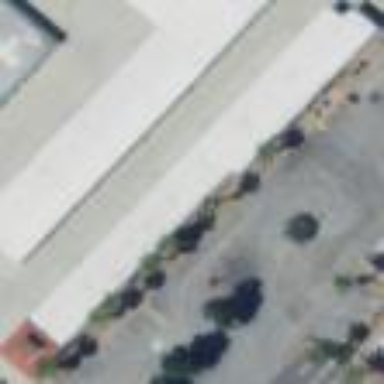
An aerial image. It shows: Warehouse building used for storing goods.